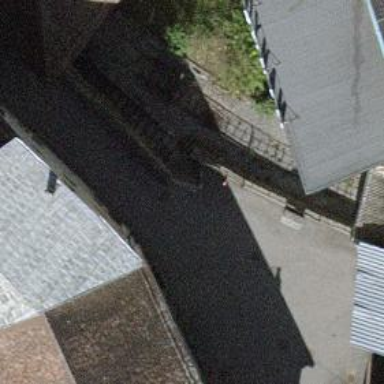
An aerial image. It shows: Building passage tunnel with 1 rail track for spur railway service.